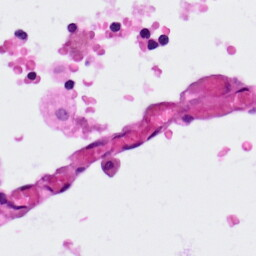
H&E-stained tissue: Lung